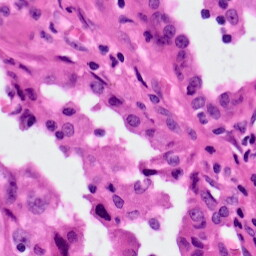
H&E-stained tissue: Lung